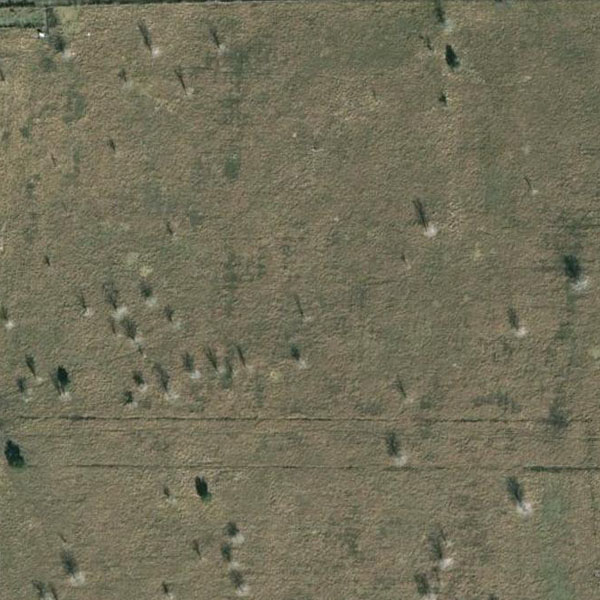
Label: Meadow